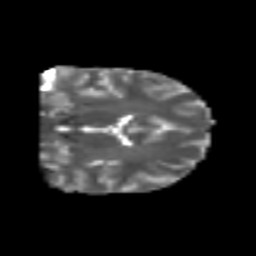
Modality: T2w
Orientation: coronal
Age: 25
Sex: male
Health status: healthy